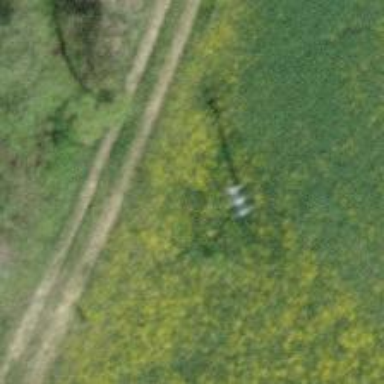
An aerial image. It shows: Power pole.